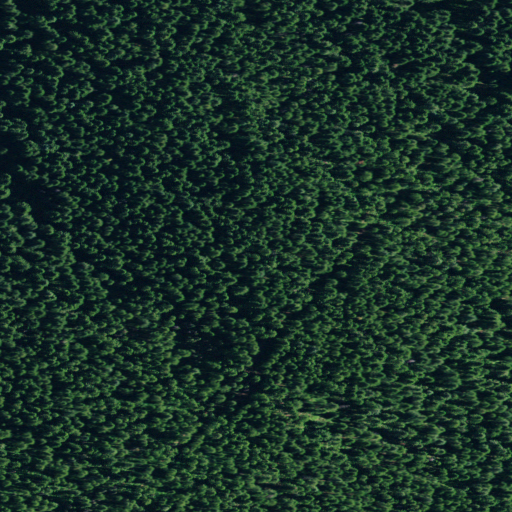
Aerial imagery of slope(s) in Idaho named The Incline containing only evergreen forest